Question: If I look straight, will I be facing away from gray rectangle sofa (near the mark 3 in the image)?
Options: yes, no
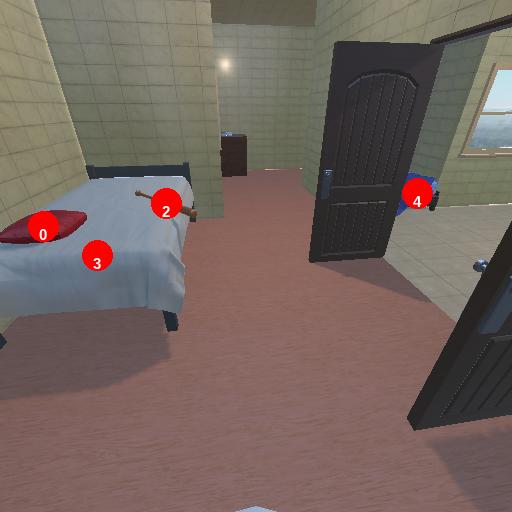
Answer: yes